Current action and preconditions to check: path_clear

Your task: For each precondition in the list above, predict whether it will hold at this action.

Consider the current scene as observed from the mobile robot's camera, and analyze the predicted future states of all dynamic agents (e.g., people, animals, vehicles, or any moving entities) within the NEXT SECOND.

IMPORTANT: Only answer "very likely" if you are absolutely certain—based on strong, clear evidence—that a dynamic agent will violate the precondition in the predicted future state. Do NOT answer "very likely" for unlikely, ambiguous, or low-probability risks.

Ask yourself for each precondition: Is there a high probability, with clear and convincing evidence, that the predicted future states of any dynamic agent will interfere with the predicted future state of the currently executing action within the NEXT SECOND, causing that precondition to fail?

Assess the risk level based on these predictions. Use "likely" or "very likely" if motions create a clear risk of interference.

Use "neutral" or "improbable" if agents are nearby but their predicted paths are clearly diverging or non-conflicting.

Failure Risk Categories: "very improbable", "improbable", "neutral", "likely", "very likely"

Answer Format: Output ONLY the probability_of_failure value from these categories: "very improbable", "improbable", "neutral", "likely", "very likely"

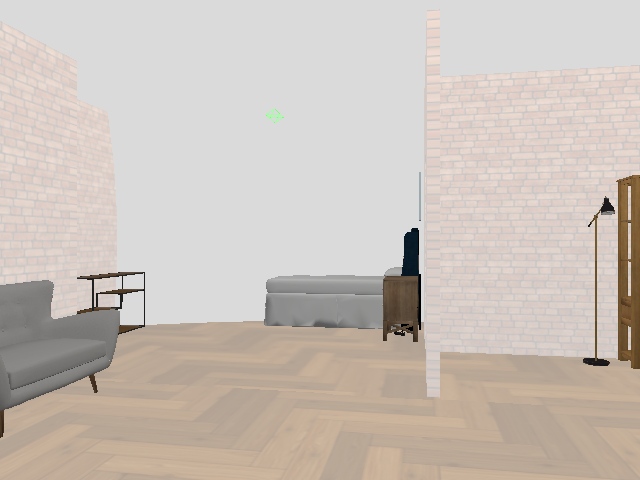

Answer: very improbable